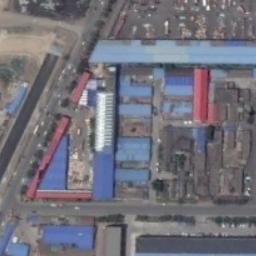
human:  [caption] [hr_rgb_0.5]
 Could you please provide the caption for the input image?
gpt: The industrial area has some blue workshops and other colors of workshops and some roads go through the industrial area .

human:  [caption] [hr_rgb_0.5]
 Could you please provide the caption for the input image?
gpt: The houses in the industrial area are mainly above .

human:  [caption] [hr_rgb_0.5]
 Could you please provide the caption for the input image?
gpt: Neatly planned factories and roads in an industrial area with green belts .

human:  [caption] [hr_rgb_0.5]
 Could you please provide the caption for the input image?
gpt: There are many houses of different shapes and sizes in the industrial zone .

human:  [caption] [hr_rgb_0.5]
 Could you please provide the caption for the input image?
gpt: There are some blue buildings and red buildings on the industrial area .